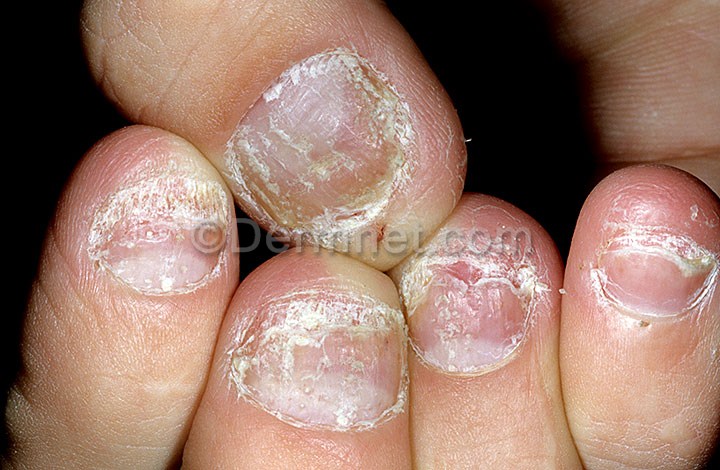
Disease: Nail Fungus and other Nail Disease